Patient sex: M
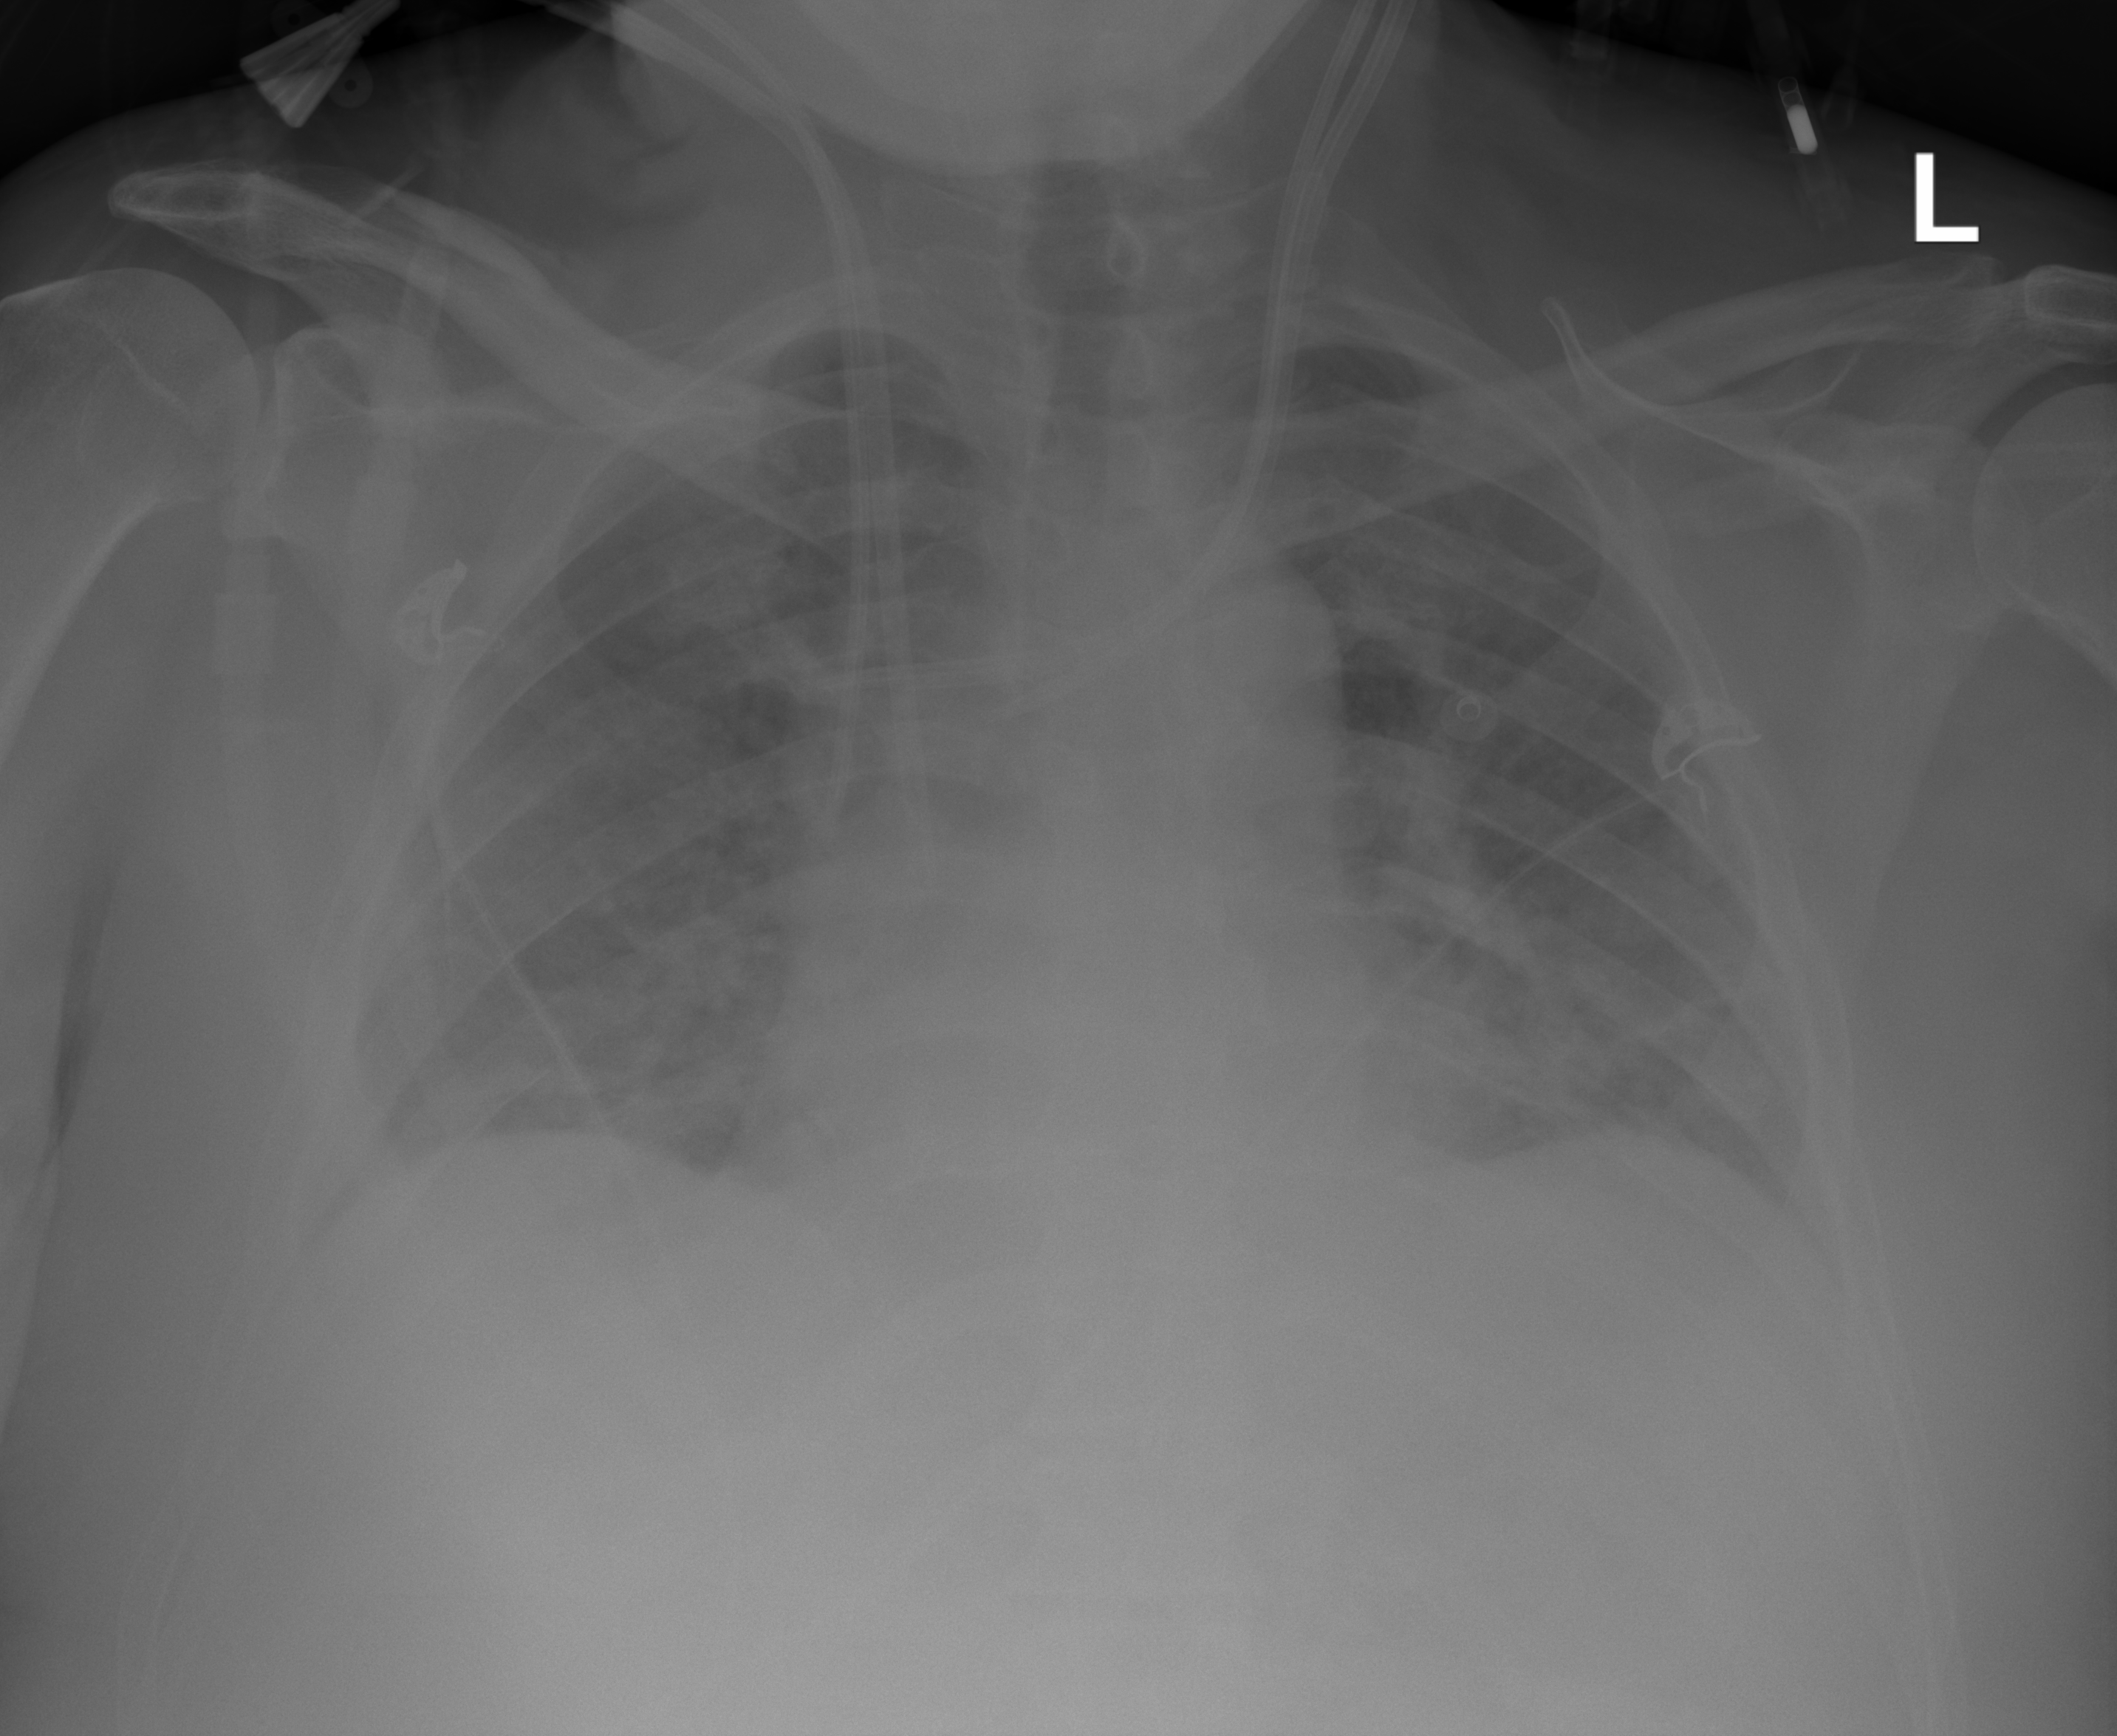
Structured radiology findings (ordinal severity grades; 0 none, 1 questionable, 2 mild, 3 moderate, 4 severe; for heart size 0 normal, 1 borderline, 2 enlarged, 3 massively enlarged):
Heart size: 0
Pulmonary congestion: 0
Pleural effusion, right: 2
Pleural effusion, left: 0
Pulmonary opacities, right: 0
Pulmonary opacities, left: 0
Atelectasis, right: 2
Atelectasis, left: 2